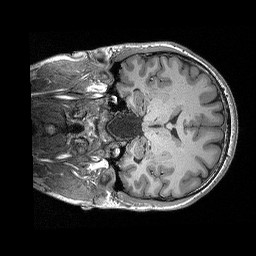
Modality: T1w
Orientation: coronal
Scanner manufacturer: siemens
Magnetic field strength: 3 T
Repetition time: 2.3 s
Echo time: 0.00298 s